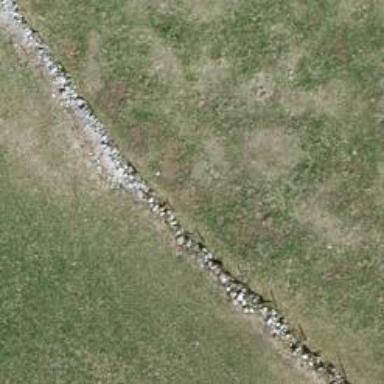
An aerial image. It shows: Wall barrier.